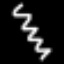
Label: squiggle